Question: How to make a drupal table with multiple sections that has support for drag and drop?
It should be similar to drupal block admin page:
 .
I have only found examples on how to do it with on section.
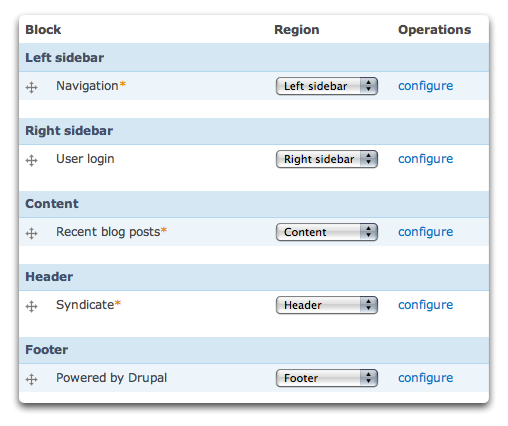
Answer: There is a nice article, in which you may get an <URL> but you may find the following guide more useful.
1. You may create the table with the ability to change wight. This is a sample of constructor:
'''
function mymodule_form_weights() {
$data = array(
array('id' => 1, 'title' => 'Lorem ipsum dolor sit amet', 'active' => 0, 'weight' => -10),
array('id' => 2, 'title' => 'Consectetuer adipiscing elit', 'active' => 1, 'weight' => -7),
array('id' => 3, 'title' => 'Ut wisi enim ad minim veniam', 'active' => 1, 'weight' => 0),
array('id' => 4, 'title' => 'Quis nostrud exerci tation', 'active' => 0, 'weight' => 5),
array('id' => 5, 'title' => 'Ullamcorper suscipit lobortis', 'active' => 0, 'weight' => 3),
);
$form['#tree'] = true;
foreach($data as $row) {
$form['table'][$row['id']]['title'] = array(
'#value' => $row['title'],
);
$form['table'][$row['id']]['active'] = array(
'#value' => $row['active'] ? 'yes' : 'no',
);
$form['table'][$row['id']]['weight'] = array(
'#type' => 'weight',
'#default_value' => $row['weight'],
);
}
$form['submit'] = array(
'#type' => 'submit',
'#value' => 'save',
);
return $form;
}
'''
1. Themization
'''
function theme_mymodule_form_weights($form) {
$rows = array();
foreach(element_children($form['table']) as $id) {
$form['table'][$id]['weight']['#attributes'] = array('class' => 'weight');
$rows[$id]['class'] = 'draggable';
foreach(element_children($form['table'][$id]) as $name) {
$rows[$id]['data'][] = drupal_render($form['table'][$id][$name]);
}
}
drupal_add_tabledrag('weights-form', 'order', 'sibling', 'weight');
$output = theme('table', array('Title', 'Active', 'Weight'), $rows, array('id' => 'weights-form'));
$output. = drupal_render($form);
return $output;
}
'''
3. hook_theme()
'''
function mymodule_theme() {
return array(
'mymodule_form_weights' => array('arguments' => array('form' => null)),
);
}
'''
Don't forget that it is php, not js as in snippet.